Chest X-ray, AP view. Patient: 75 years old, sex F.
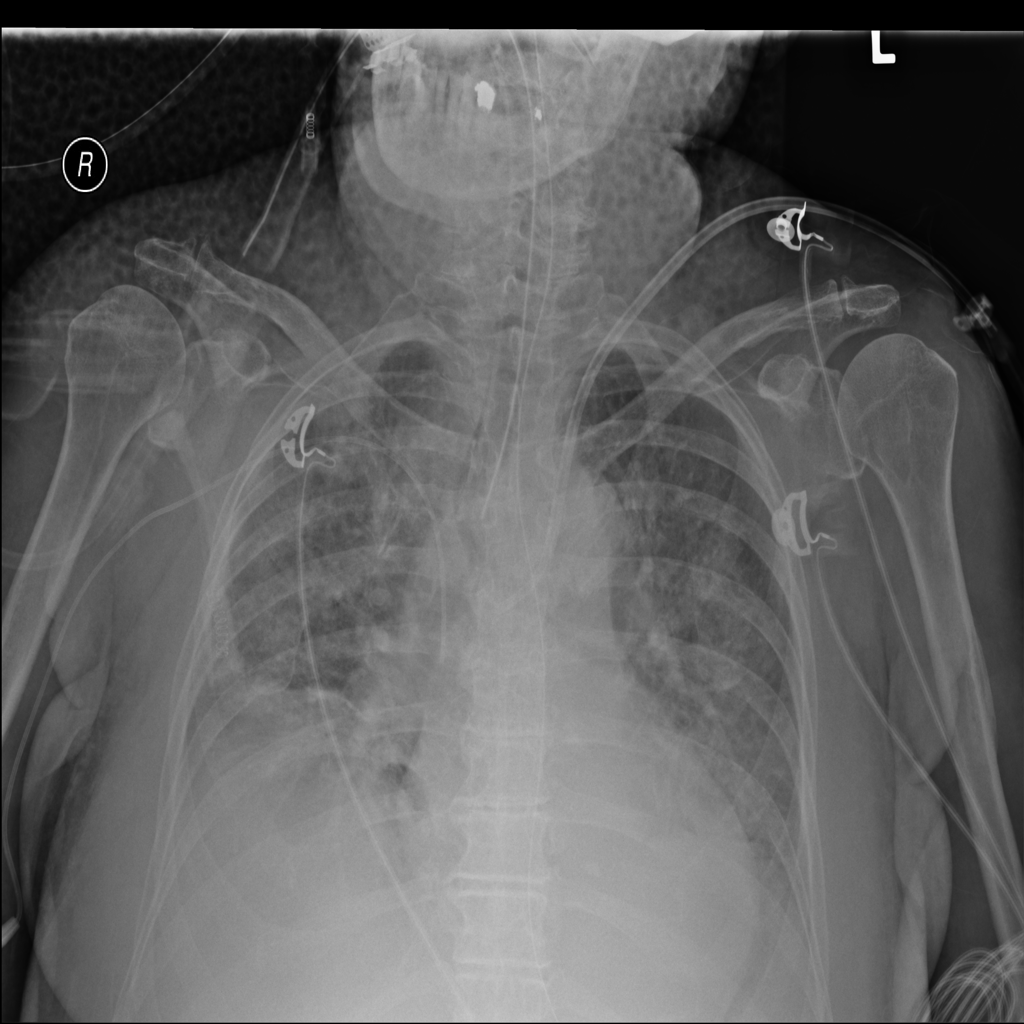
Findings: Effusion, Infiltration